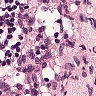
Metastatic tissue present: no